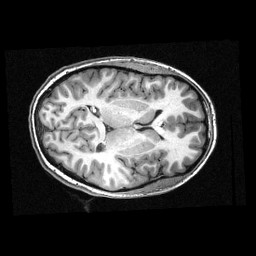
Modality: T1w
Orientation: axial
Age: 13
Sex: female
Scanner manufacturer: siemens
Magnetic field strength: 3 T
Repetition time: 2.3 s
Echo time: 0.00336 s